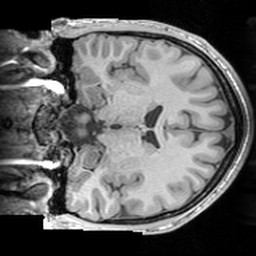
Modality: T1w
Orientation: coronal
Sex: male
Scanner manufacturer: siemens
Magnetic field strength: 3 T
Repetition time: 1.63 s
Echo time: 0.00311 s